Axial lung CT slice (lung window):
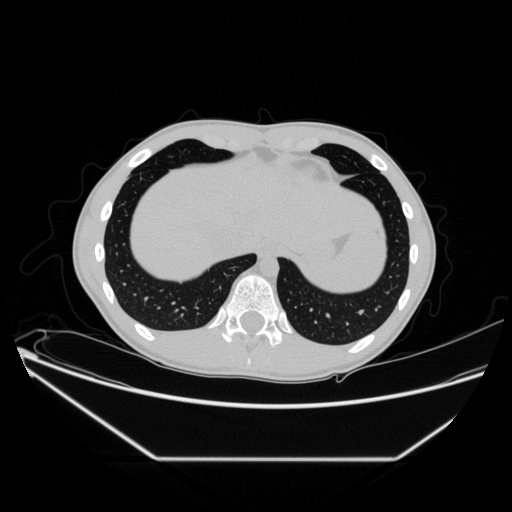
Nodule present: no